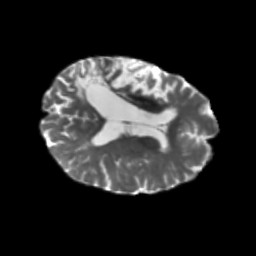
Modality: T2w
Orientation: axial
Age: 69
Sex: female
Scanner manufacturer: siemens
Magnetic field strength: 3 T
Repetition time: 5.25 s
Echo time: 0.08 s